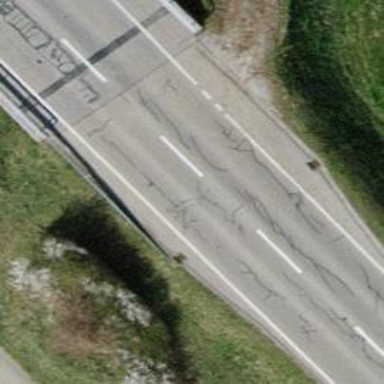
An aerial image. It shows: Tertiary road with asphalt surface.